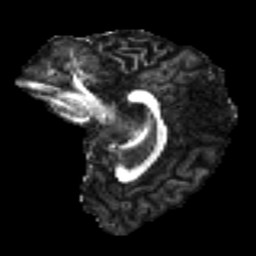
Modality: FA
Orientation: sagittal
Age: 35
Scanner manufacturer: ge
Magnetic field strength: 3 T
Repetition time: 7.8 s
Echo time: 0.0606 s